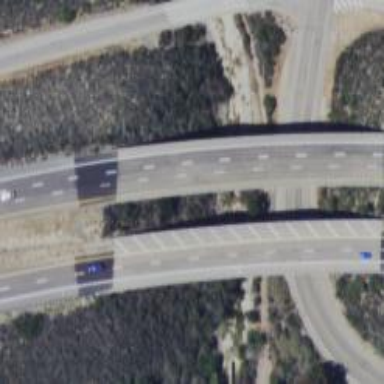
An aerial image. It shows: Bridge over motorway.